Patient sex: M
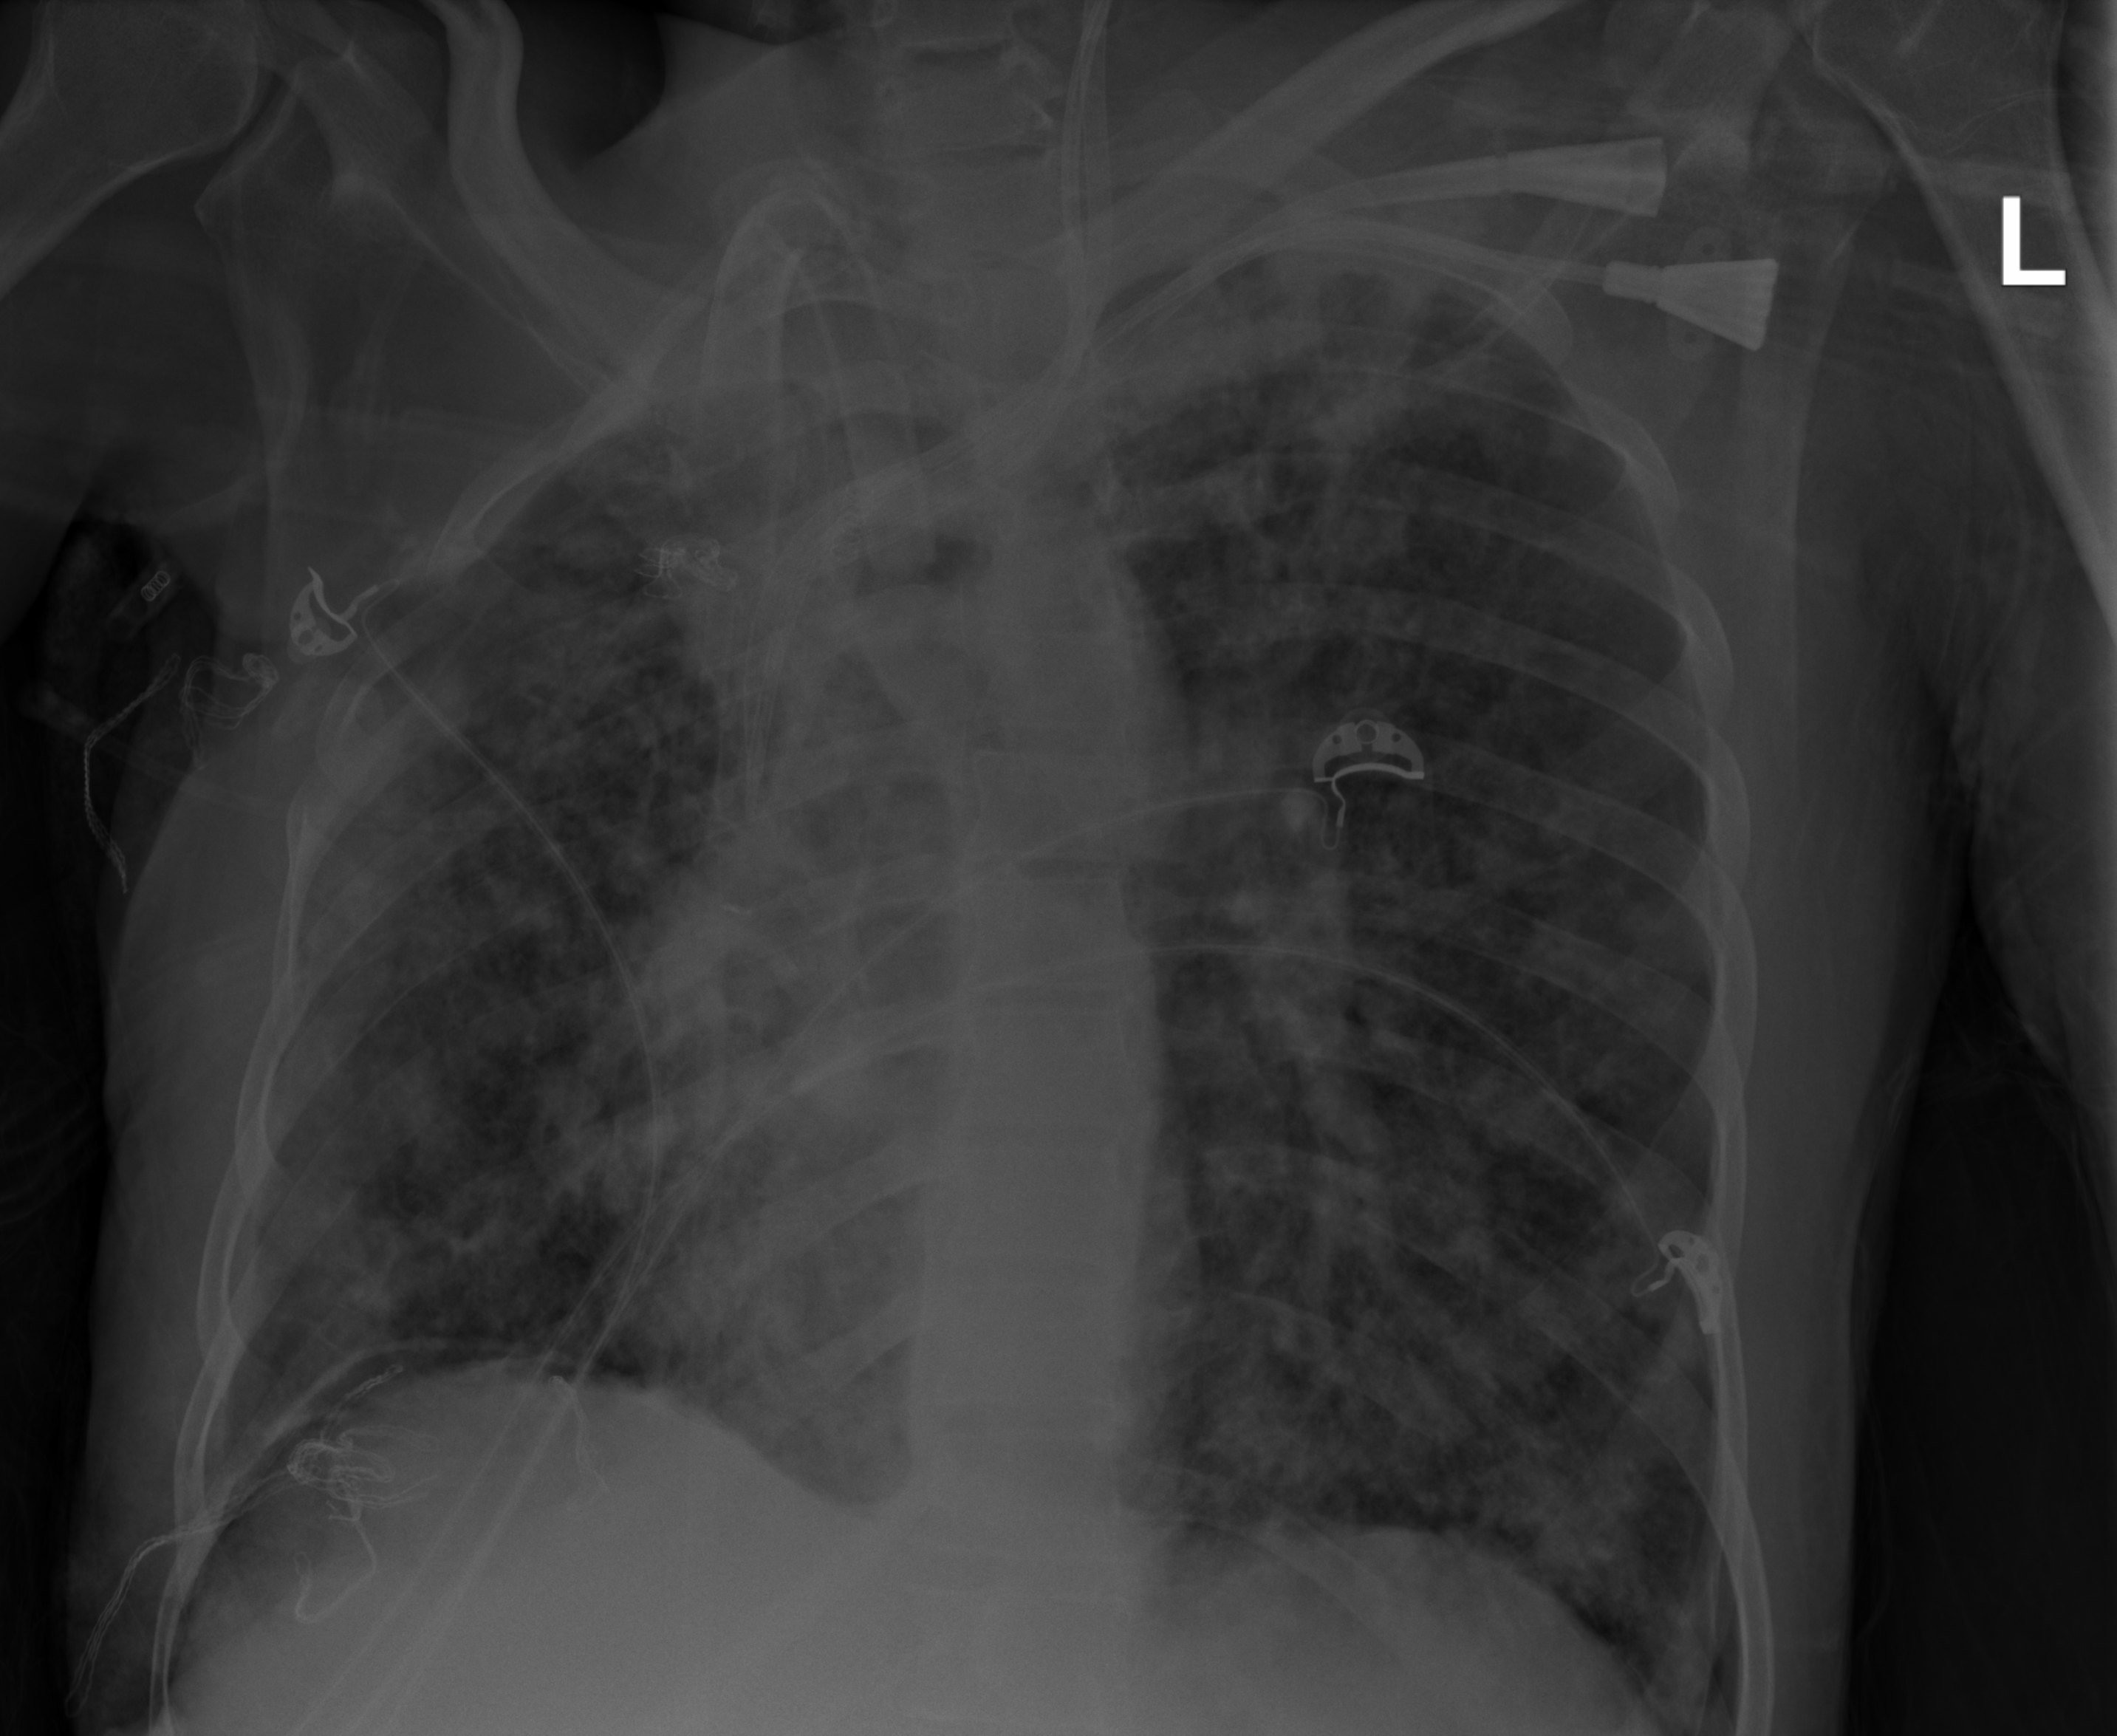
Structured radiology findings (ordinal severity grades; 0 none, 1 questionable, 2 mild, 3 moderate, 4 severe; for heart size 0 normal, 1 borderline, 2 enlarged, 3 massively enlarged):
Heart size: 0
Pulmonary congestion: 0
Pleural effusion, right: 2
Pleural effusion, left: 0
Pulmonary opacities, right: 3
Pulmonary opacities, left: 3
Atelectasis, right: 3
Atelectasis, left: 2